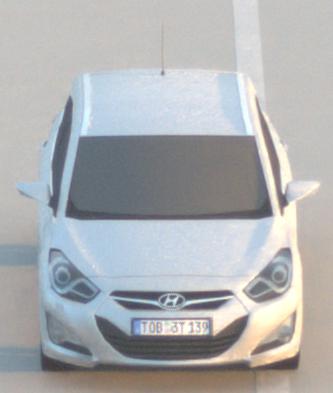
Make: Hyundai
Model: i40 Kombi 1.6 GDI
Detailed model: i40 (VF) Kombi
Model produced from: 2012/08
Model produced until: 2013/09
Doors: 5
Color: white
Road condition: dry road
Daytime: sunrise or sunset
Contrast: low contrast